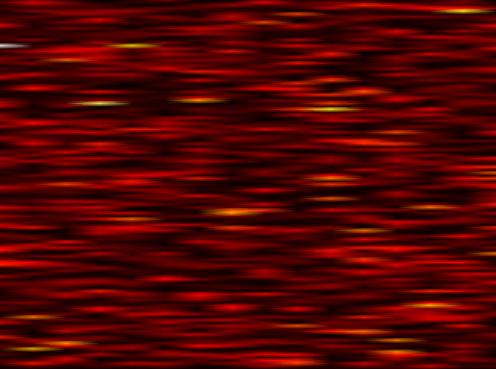
Label: FOFDM